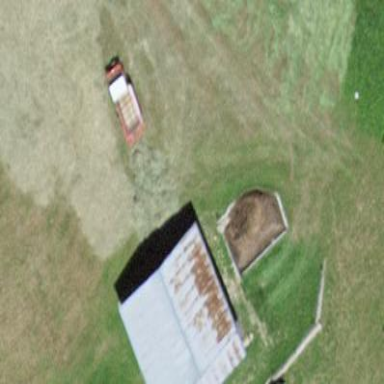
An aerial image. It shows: Barn.